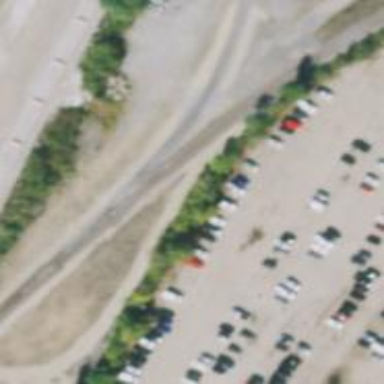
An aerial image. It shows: Rail spur service.